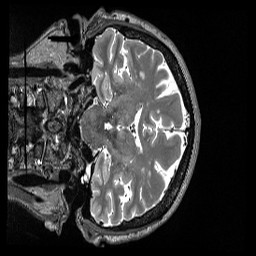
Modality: T2w
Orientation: coronal
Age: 72
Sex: female
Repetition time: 3.2 s
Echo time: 0.563 s